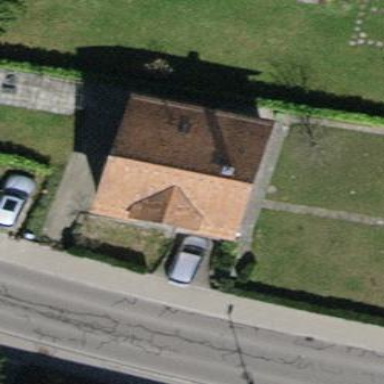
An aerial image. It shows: Building with pitched roof.